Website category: university
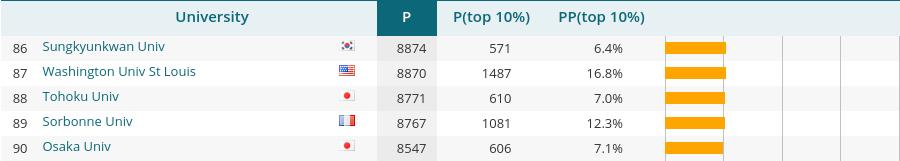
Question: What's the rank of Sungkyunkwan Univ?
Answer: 86

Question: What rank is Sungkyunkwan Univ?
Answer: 86

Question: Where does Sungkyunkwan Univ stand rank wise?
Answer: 86

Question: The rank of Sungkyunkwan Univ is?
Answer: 86

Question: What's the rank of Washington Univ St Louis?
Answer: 87

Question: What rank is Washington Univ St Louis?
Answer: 87

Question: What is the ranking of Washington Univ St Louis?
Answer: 87

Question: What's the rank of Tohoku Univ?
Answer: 88

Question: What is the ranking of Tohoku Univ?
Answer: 88

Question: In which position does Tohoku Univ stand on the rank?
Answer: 88

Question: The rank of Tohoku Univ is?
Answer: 88

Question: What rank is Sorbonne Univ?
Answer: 89

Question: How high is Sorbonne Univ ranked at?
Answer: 89

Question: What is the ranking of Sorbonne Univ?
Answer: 89

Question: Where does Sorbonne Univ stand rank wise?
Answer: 89

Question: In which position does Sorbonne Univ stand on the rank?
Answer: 89

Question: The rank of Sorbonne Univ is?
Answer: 89

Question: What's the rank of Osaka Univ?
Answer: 90

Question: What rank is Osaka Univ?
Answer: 90

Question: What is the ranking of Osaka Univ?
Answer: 90

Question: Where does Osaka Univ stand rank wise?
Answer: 90

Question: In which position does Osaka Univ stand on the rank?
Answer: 90

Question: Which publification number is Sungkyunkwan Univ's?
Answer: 8874

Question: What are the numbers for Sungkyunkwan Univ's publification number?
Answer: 8874

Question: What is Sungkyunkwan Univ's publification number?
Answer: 8874

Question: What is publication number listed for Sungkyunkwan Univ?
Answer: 8874

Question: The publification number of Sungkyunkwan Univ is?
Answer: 8874

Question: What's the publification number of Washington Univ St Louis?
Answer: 8870

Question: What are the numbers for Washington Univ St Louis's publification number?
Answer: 8870

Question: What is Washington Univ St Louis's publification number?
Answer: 8870

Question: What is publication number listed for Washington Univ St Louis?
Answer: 8870

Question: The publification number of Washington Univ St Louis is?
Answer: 8870

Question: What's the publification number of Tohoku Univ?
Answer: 8771

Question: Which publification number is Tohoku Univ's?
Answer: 8771

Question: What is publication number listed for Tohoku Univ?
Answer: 8771

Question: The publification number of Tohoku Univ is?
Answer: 8771

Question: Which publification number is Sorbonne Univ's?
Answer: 8767

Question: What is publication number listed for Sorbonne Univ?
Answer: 8767

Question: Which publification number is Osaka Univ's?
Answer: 8547

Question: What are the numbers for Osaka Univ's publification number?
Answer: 8547

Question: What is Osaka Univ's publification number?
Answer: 8547

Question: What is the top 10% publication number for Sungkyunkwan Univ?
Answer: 571

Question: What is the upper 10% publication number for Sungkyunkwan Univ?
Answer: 571

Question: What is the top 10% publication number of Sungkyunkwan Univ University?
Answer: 571

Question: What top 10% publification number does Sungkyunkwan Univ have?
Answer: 571

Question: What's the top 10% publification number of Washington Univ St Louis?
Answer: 1487

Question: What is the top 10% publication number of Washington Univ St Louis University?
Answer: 1487

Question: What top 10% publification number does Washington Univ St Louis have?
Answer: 1487

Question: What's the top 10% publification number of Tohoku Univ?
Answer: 610

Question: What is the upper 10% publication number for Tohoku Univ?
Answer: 610

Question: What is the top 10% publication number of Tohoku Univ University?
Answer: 610

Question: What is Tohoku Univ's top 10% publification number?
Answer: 610

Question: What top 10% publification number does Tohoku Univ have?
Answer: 610

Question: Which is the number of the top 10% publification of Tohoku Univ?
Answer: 610

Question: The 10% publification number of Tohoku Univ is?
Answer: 610

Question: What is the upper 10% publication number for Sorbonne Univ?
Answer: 1081

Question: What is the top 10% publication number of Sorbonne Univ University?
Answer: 1081

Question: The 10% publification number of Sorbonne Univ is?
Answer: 1081

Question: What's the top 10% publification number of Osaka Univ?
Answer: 606

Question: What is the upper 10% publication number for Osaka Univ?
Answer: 606

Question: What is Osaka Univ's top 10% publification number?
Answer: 606

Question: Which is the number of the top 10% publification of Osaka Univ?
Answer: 606

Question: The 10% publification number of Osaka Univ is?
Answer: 606

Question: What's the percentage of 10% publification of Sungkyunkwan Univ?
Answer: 6.4%